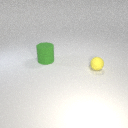
small yellow rubber sphere in front of large green rubber cylinder